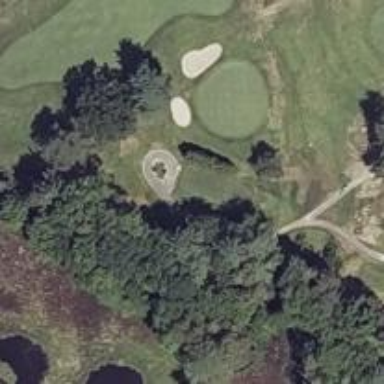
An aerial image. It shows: Path for golf carts.